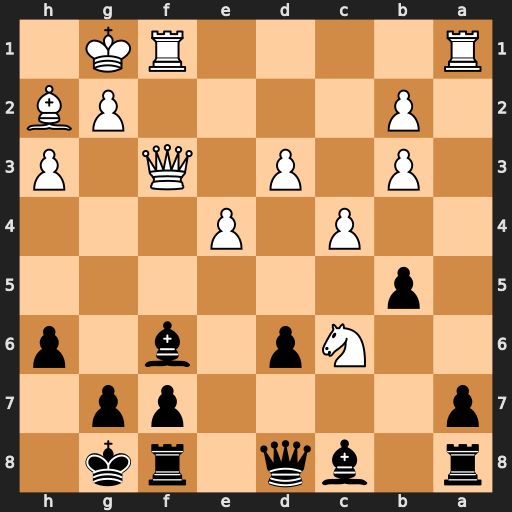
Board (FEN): r1bq1rk1/p4pp1/2Np1b1p/1p6/2P1P3/1P1P1Q1P/1P4PB/R4RK1
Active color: b
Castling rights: -
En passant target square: -
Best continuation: Qb6+ Qf2 Qxc6